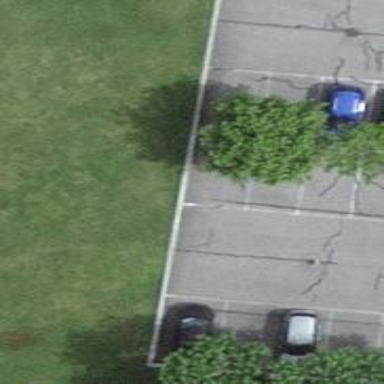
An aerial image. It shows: Road serving as parking aisle.